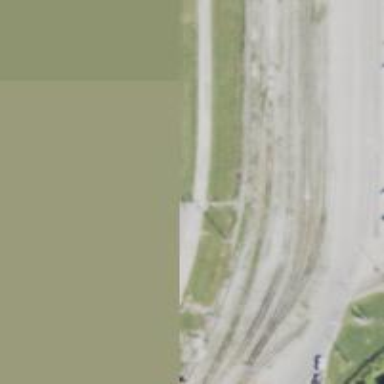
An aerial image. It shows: Disused railway spur service.